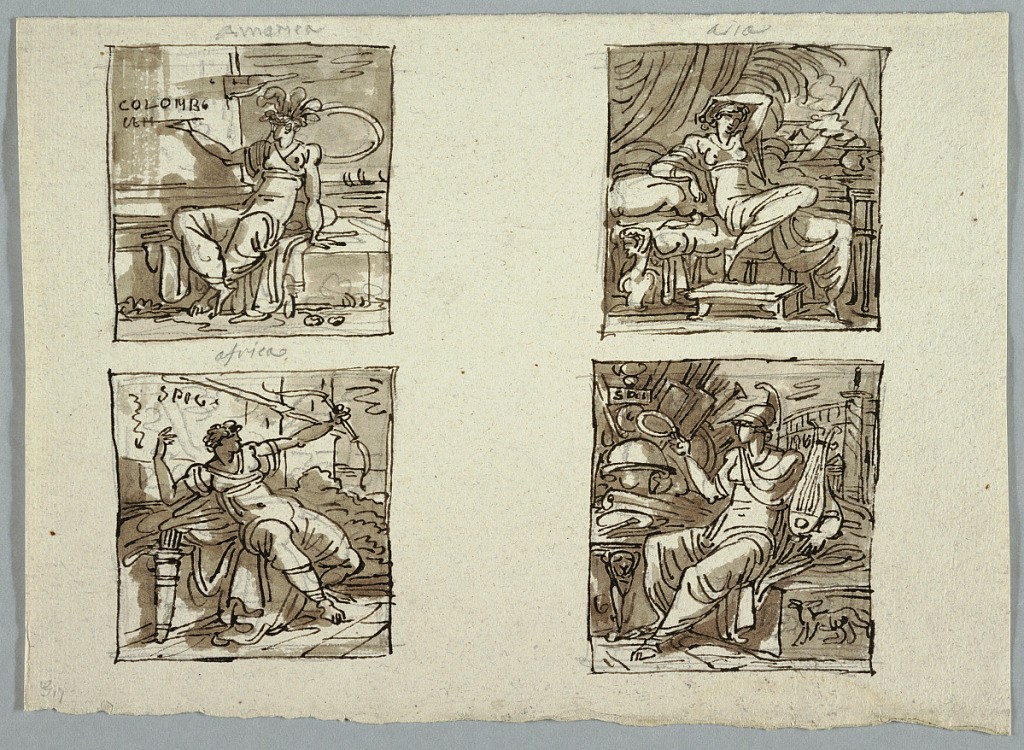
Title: The Four Continents: America, Asia, Africa, Europe
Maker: Felice Giani, Italian, 1758–1823
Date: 1813
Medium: Pen and brown ink, brush and brown wash on light brown laid paper
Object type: Drawing
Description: Female figure with head gear of feathers sits upon base of enormous column and writes: COLOMBO. View of sea and ships at right.  Inscribed in graphite: America.  At top right:  female figure seated upon couch. View of palms and pyramids at right.  Inscribed: Asia.  Bottom left: female figure seated at foot of castle, posed just after shooting arrow. Inscribed on wall of castle: Spog.  Bottom right: Europe. Female figure wearing helmet holding wreath lyre, seated among Roman monuments.